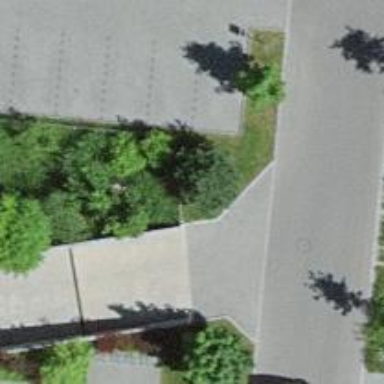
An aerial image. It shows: Parking entrance.